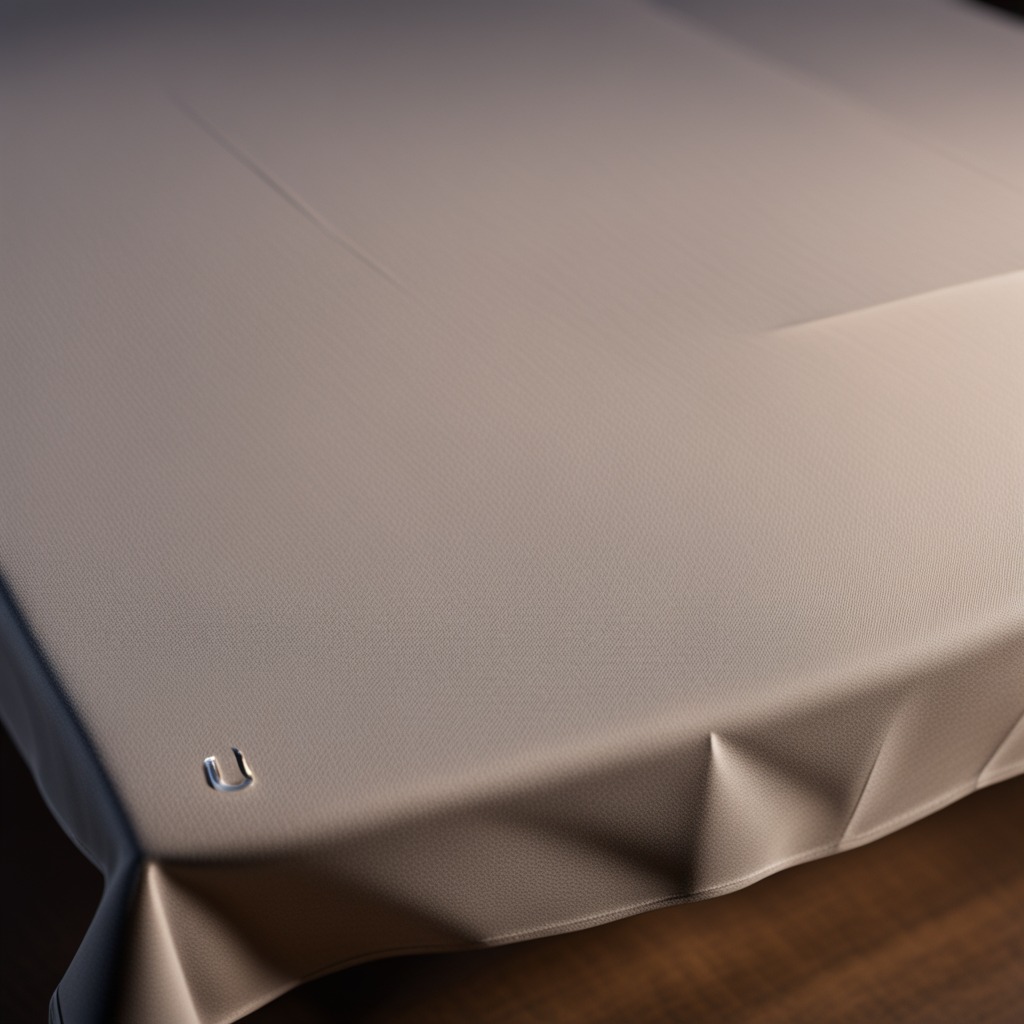
A metal nut is lying on the wooden table.